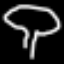
Label: mushroom